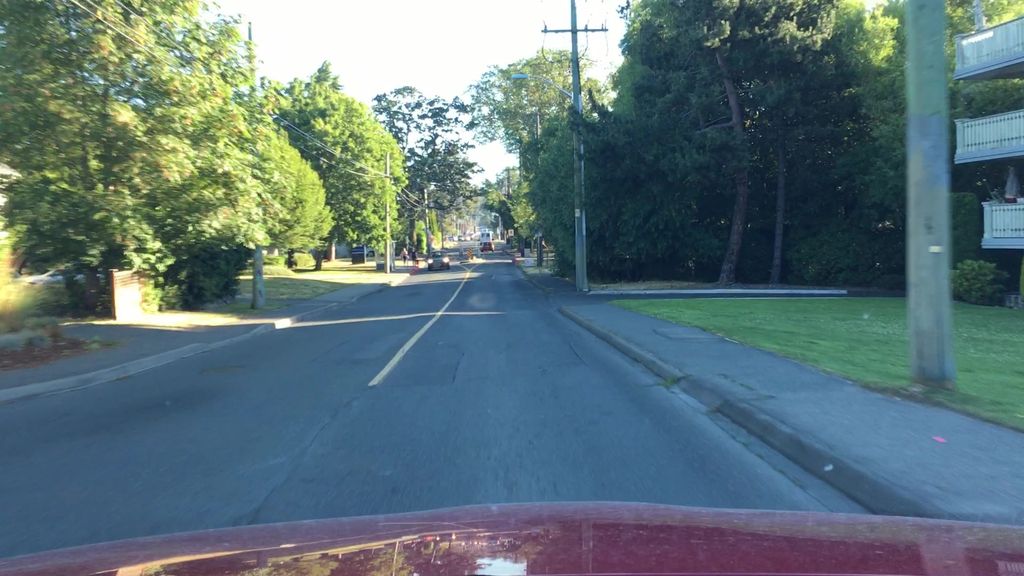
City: victoria